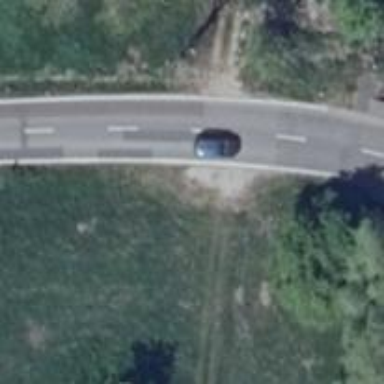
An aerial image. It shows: Secondary road with asphalt surface.